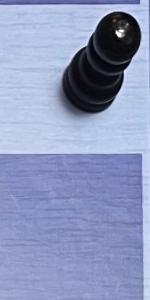
Label: Empty